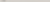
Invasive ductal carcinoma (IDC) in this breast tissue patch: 0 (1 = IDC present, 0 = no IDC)